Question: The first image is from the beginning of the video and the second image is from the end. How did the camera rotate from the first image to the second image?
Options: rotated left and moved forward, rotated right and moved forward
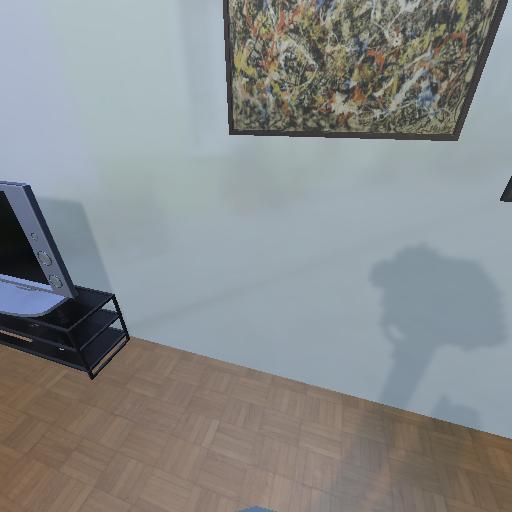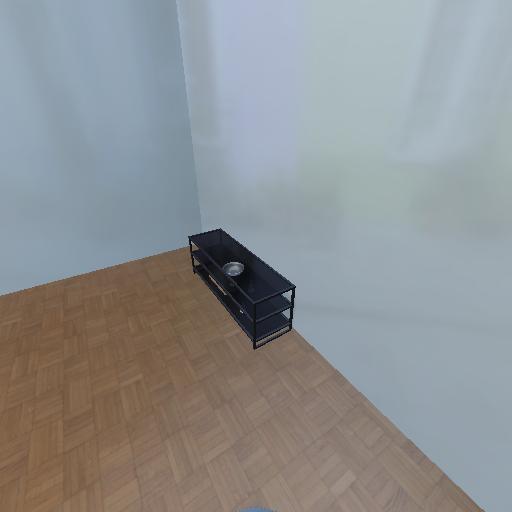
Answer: rotated left and moved forward